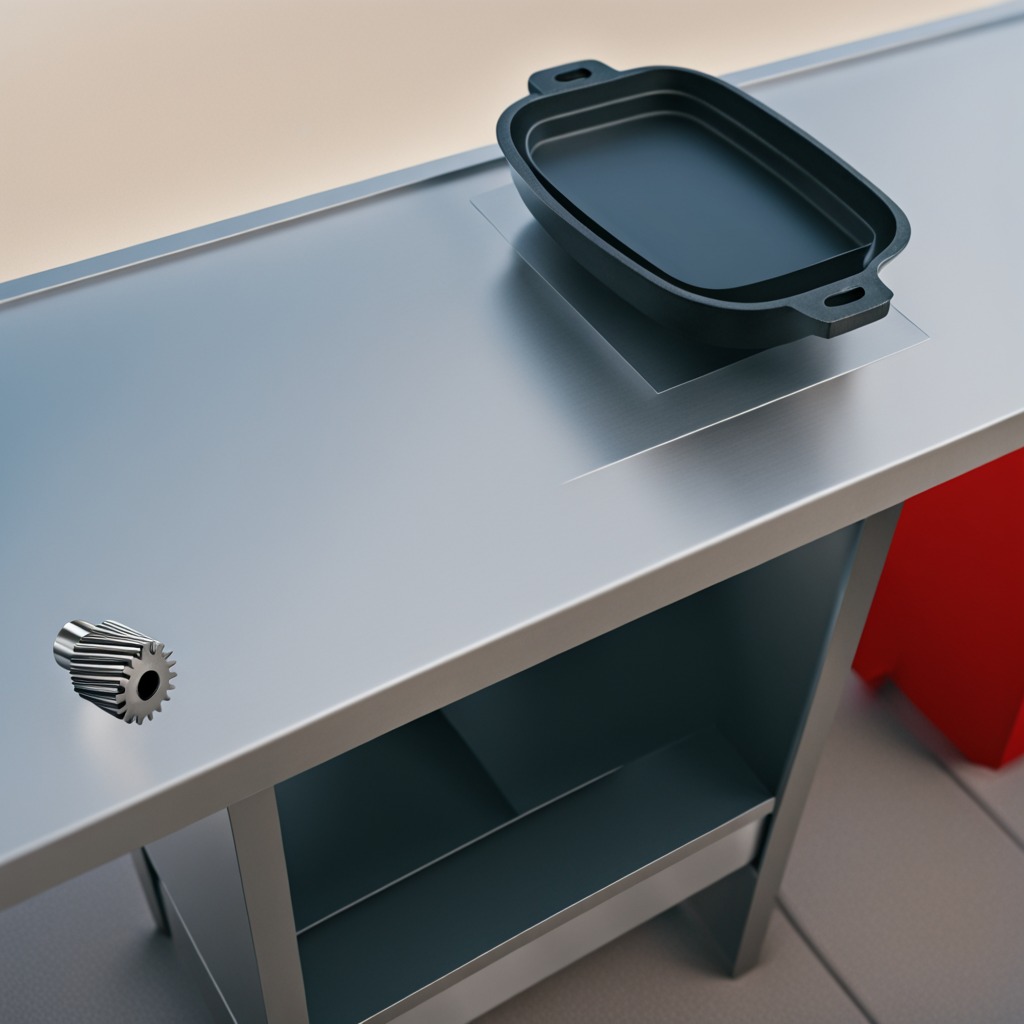
A steel gear with teeth is lying on the textured surface of the utility table.